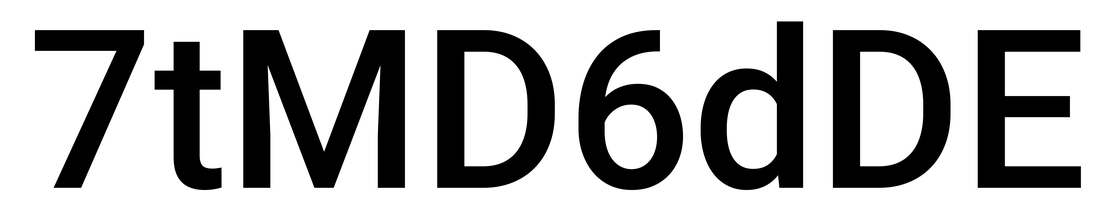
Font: Roboto_Medium